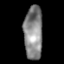
Tissue: lung
Cell type: Epithelial cells
Senescence score: 0.2343
Nuclear area (px): 979
Mean DAPI intensity: 134.088